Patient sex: F
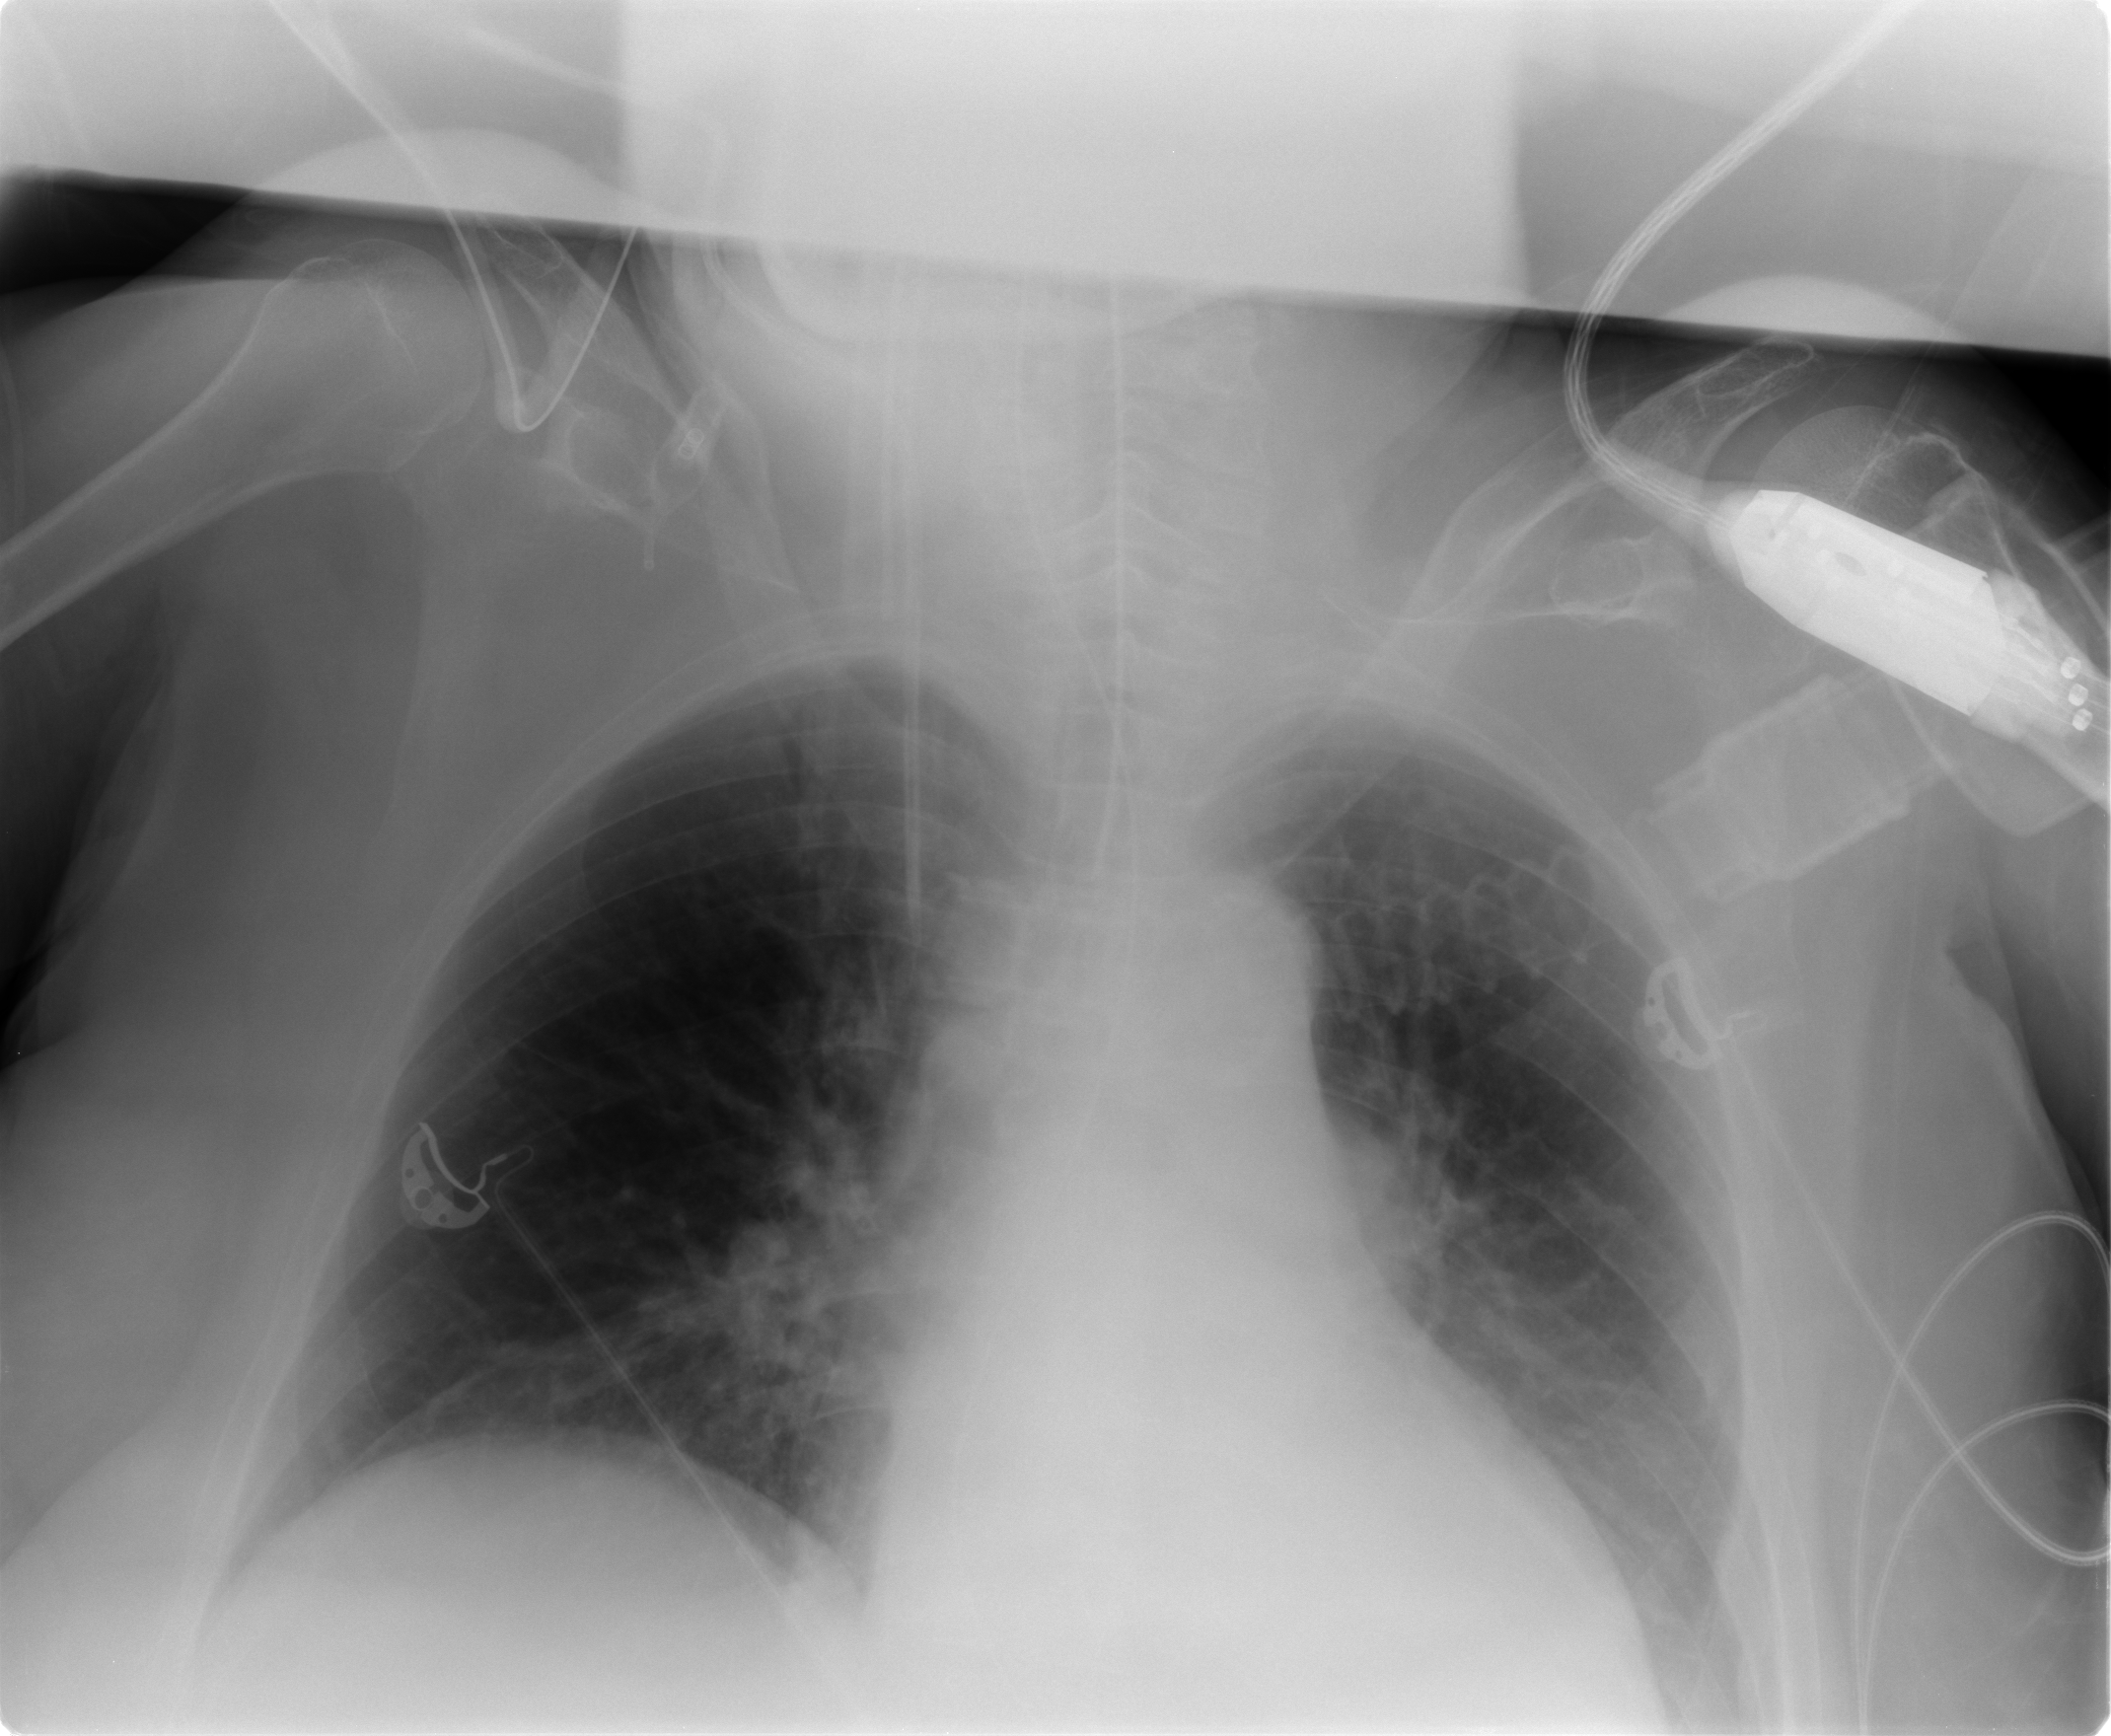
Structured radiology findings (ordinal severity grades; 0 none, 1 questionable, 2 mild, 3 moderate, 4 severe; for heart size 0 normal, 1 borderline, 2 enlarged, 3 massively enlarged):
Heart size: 1
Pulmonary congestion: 0
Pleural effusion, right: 0
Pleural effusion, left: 1
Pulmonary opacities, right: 0
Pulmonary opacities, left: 0
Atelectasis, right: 0
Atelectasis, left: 0